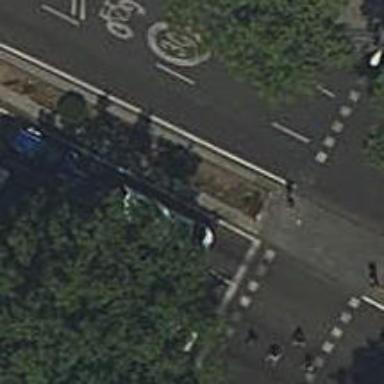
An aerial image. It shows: Road with traffic signals at the crossing.